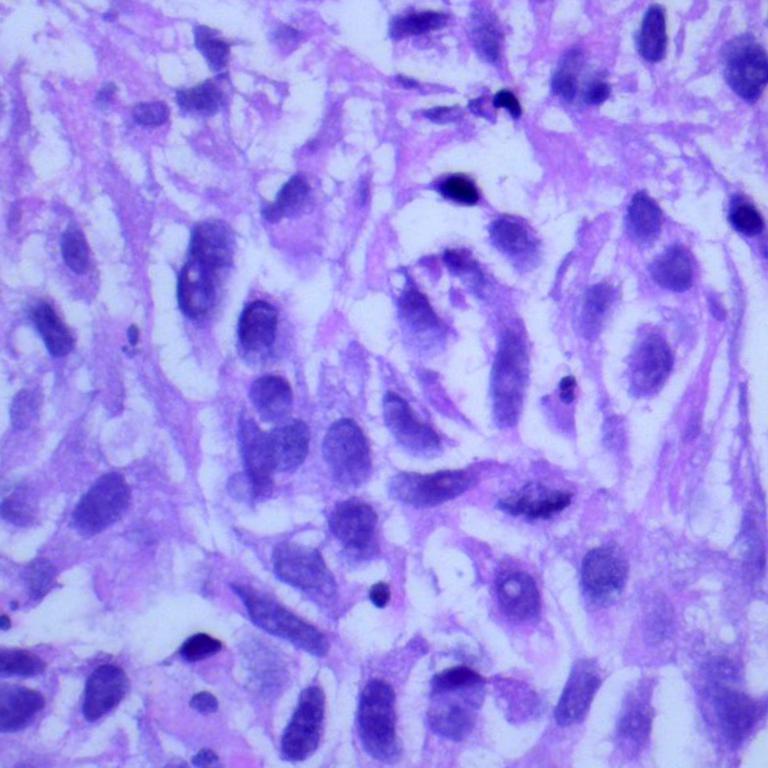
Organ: lung
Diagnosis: squamous carcinomas